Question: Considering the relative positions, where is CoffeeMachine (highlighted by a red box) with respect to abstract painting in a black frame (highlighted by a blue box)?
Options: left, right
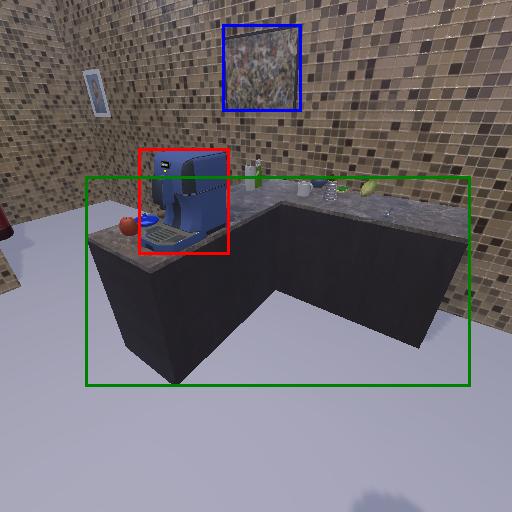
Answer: left